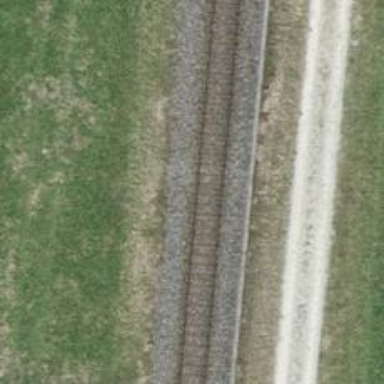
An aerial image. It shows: Single-track railway with electrified contact lines.